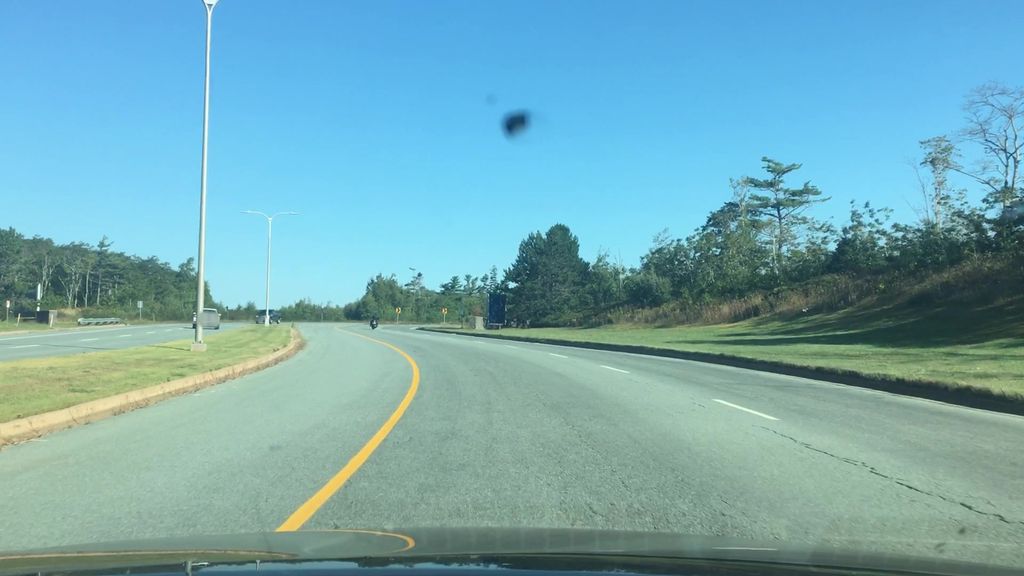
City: halifax